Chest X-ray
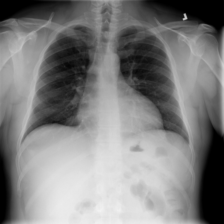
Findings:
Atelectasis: negative
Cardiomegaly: negative
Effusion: negative
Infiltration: negative
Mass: negative
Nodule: negative
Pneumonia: negative
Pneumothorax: negative
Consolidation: negative
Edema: negative
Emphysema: negative
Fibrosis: negative
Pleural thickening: negative
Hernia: negative